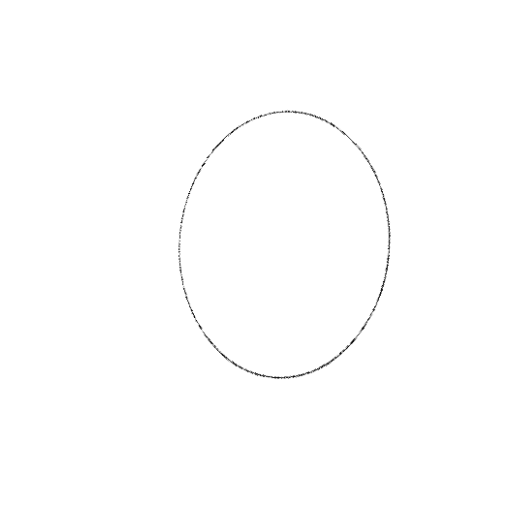
Crossing number: 0